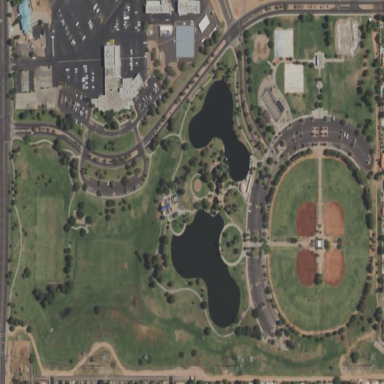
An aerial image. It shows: Park.